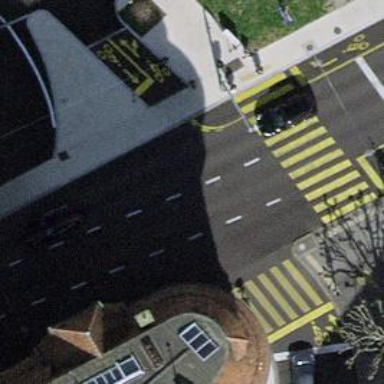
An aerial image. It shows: Road with traffic signals.